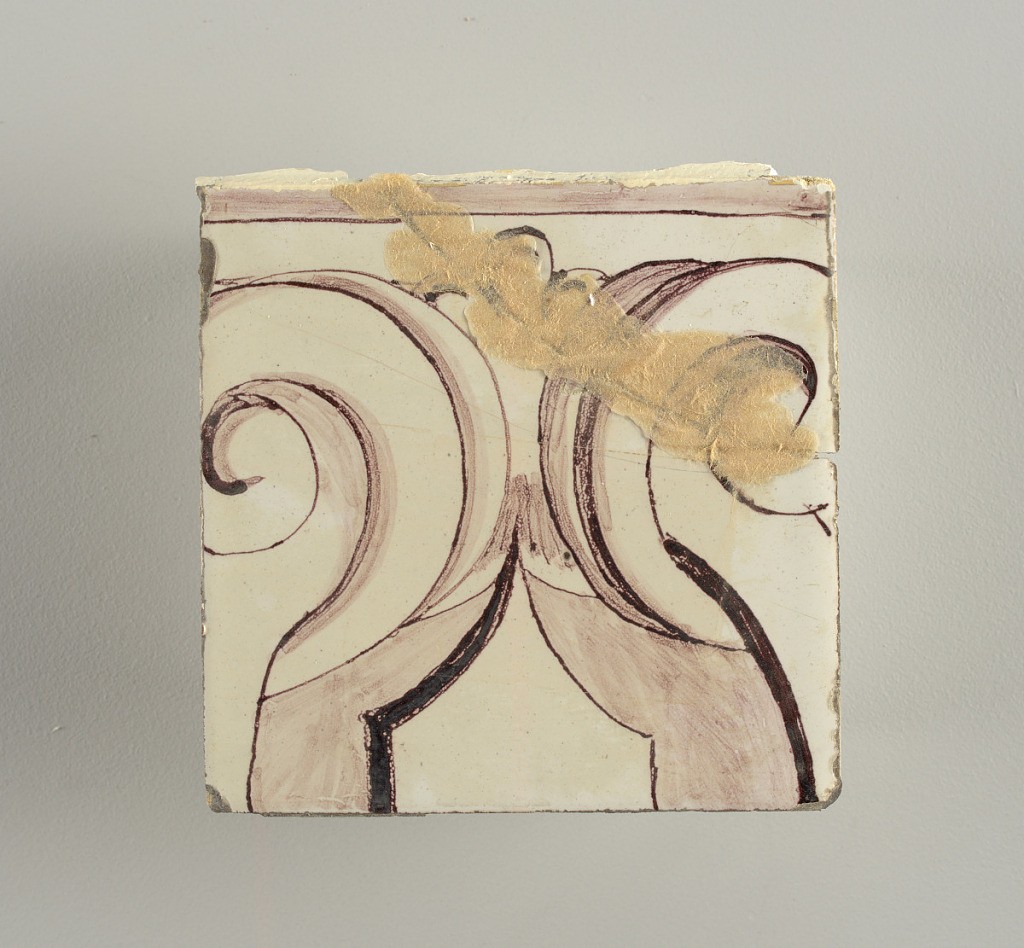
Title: Wall facing
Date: ca. 1725
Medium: tin-glazed earthenware, underglaze
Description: Running design for a frieze or a dado, composed of scrolls of foliage and strapwork, and four repeating motifs--a seated woman in a small upright oval medallion, a putto seated on a rocailled base, and strapwork in axial pattern.  The various panels, A to F, show various repeats of the same design, all being five tiles high and a varying number of tiles wide.